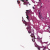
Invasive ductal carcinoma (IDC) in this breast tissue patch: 0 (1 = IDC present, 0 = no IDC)